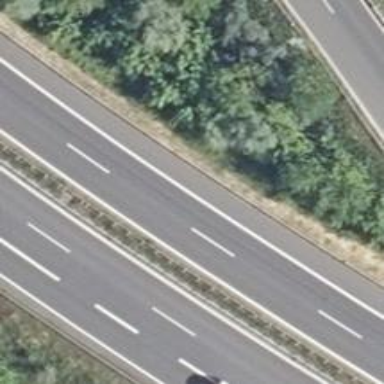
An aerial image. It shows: Trunk highway designated for motor vehicles.